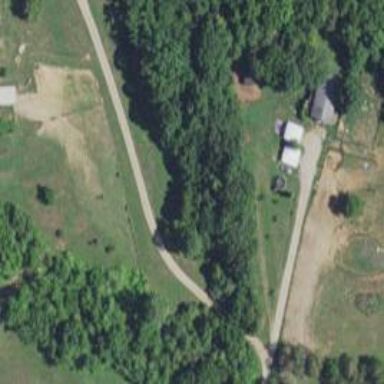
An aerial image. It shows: Driveway leading to service road.